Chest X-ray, AP view. Patient: 48 years old, sex F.
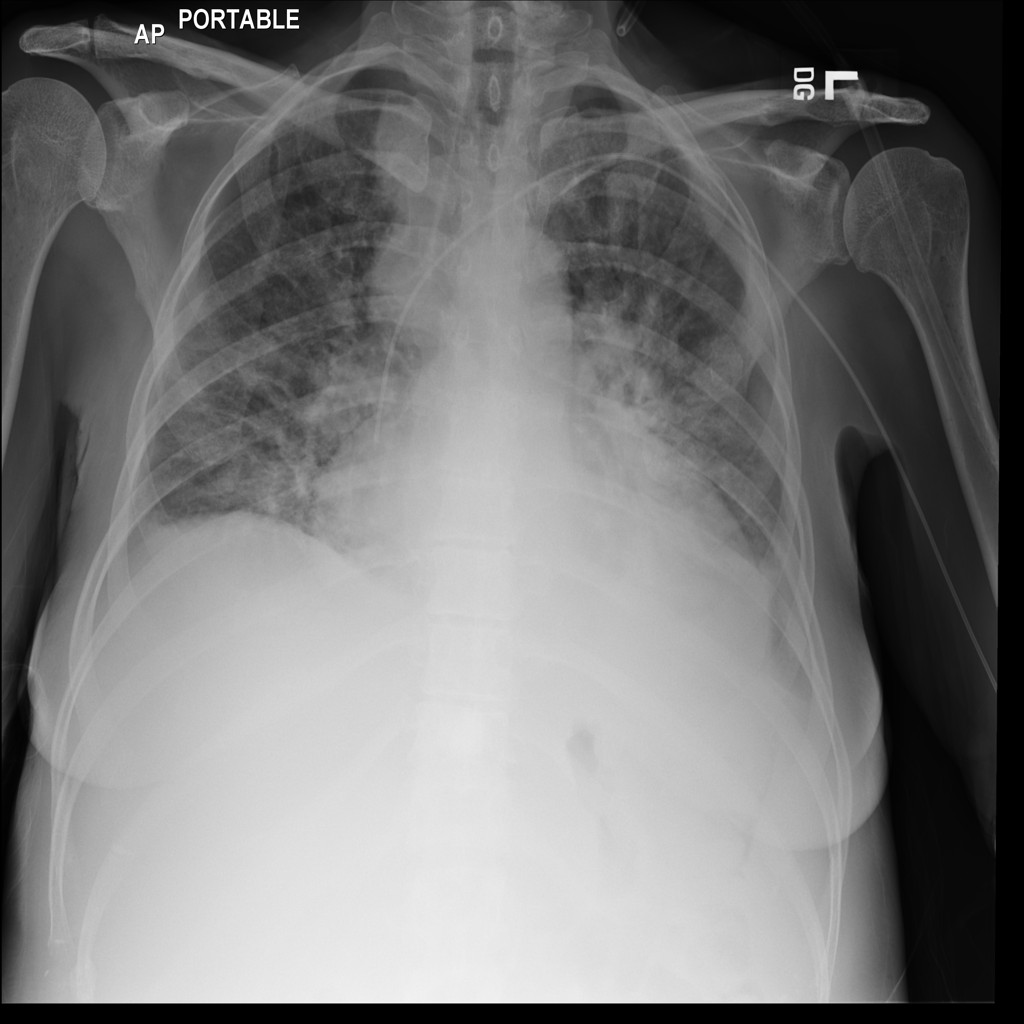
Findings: Cardiomegaly, Effusion, Infiltration